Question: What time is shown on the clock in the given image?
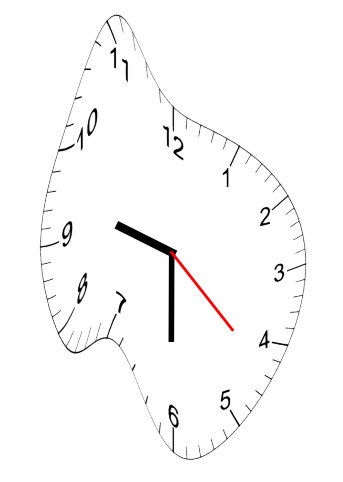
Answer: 09:30:22